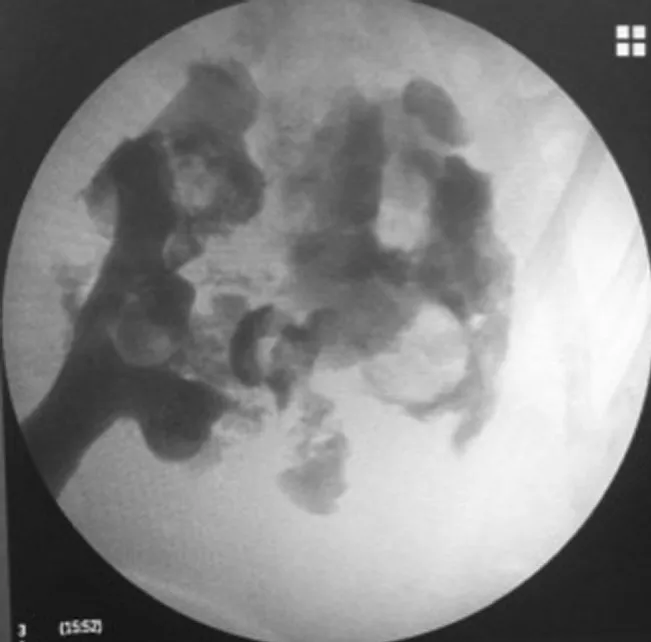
Retrograde pyelography with extravasation of contrast toward hematoma.
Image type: radiology (x_ray)